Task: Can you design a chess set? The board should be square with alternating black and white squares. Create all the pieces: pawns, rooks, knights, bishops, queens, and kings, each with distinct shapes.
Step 2804:
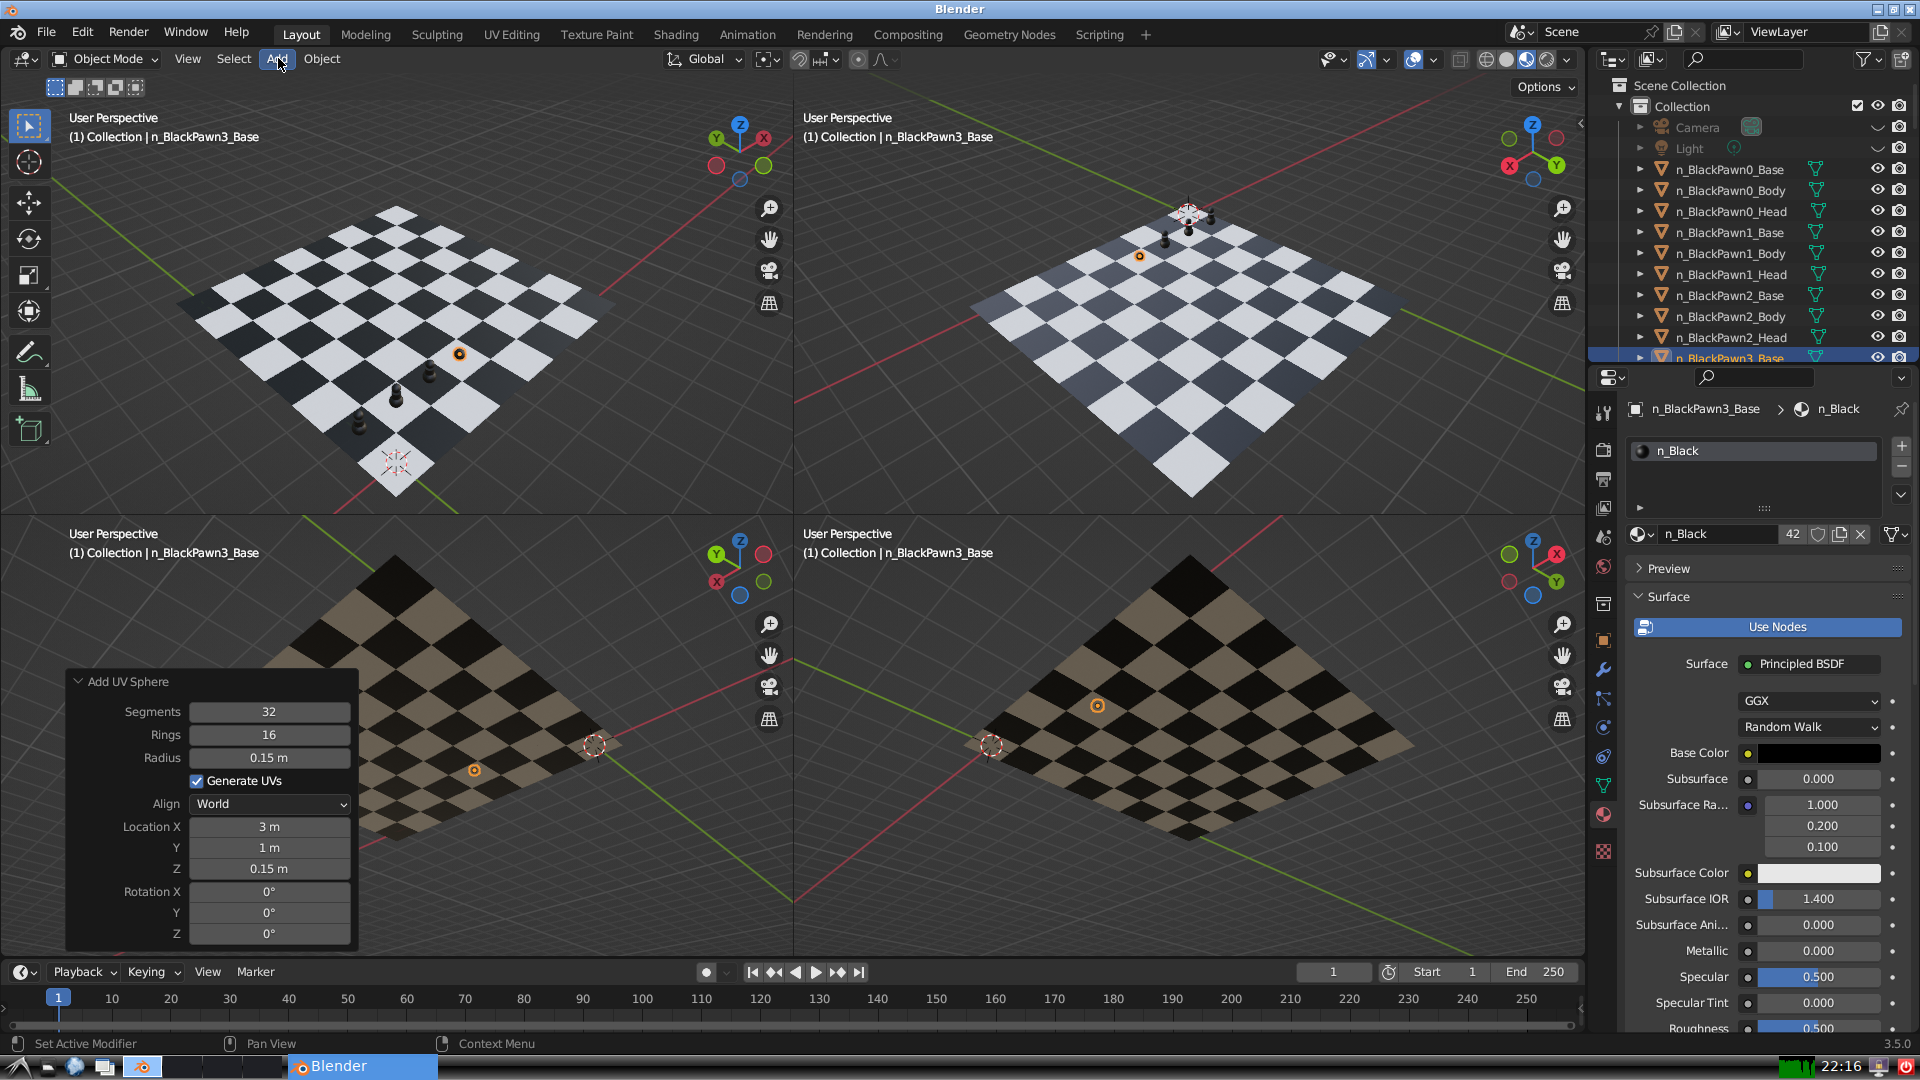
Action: click: no